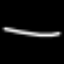
Label: line